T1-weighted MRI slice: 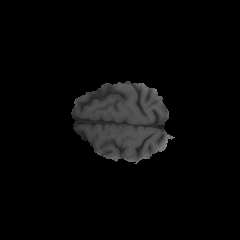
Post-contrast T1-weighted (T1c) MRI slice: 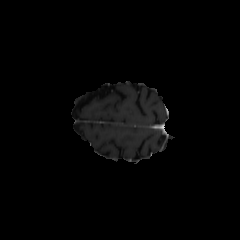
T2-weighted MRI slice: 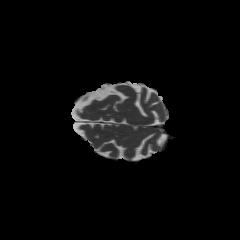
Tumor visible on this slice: no